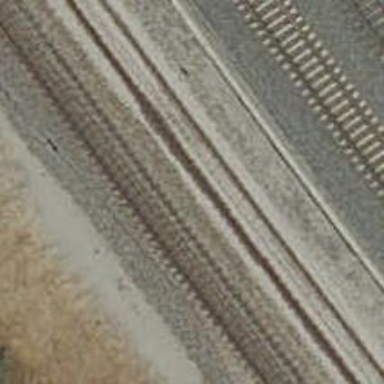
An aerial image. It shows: Railway track with contact lines for electrification.